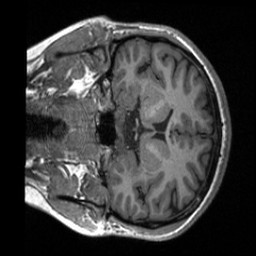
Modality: T1w
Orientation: coronal
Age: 33
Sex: female
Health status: healthy
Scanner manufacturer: siemens
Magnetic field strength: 3 T
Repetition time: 2 s
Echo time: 0.00232 s